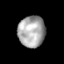
Tissue: skin
Cell type: T cells
Senescence score: 0.2856
Nuclear area (px): 824
Mean DAPI intensity: 168.687